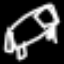
Label: bed